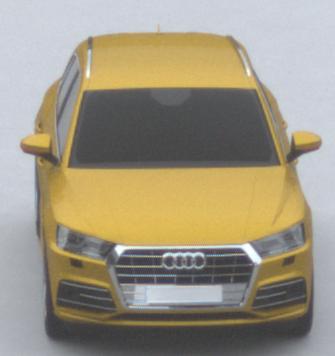
Make: Audi
Model: Q5 45 TFSI
Detailed model: Q5 (FY)
Model produced from: 2019/01
Model produced until: 2019/05
Doors: 5
Color: yellow
Road condition: dry road
Daytime: morning or afternoon
Contrast: low contrast